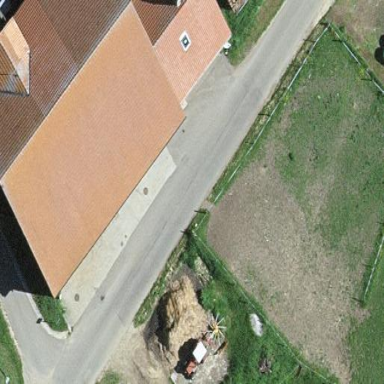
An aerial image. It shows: Farm building.